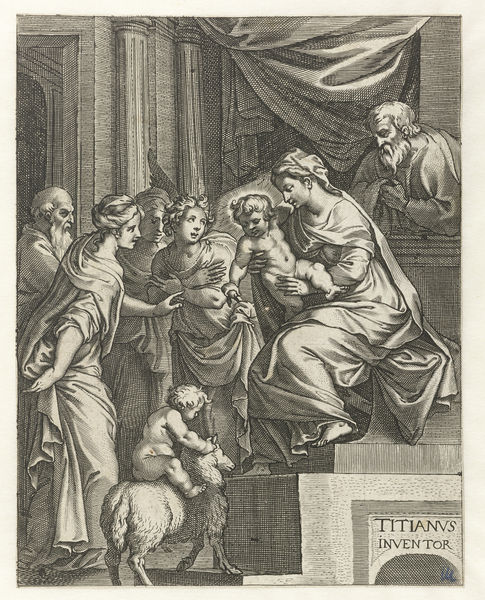
Titel: Heilige Familie met heiligen
Künstler: Cherubino Alberti
Standort: Amsterdam
Institution: Rijksmuseum
Schlagwörter: flügel, umhang, frauen, menschen, frau, grau, männer, skizze, säule, säulen, tür, zeichnung, bart, johannes, präsentation, sockel, innenraum, vorhang, kirche, gewand, kind, mutter, engel, schrift, graphik, pilaster, thron, faltenwurf, podest, tor, lamm, schaf, druckgraphik, radierung, stich, bleistift, tizian, zeichnen, jesus, antik, kanneluren, maria, kupferstich, madonna, bock, josef, latein, lateinisch, halbsäulen, christuskind, sitezn, agnus dei, schaffur, erfinder, inventor, titan, woman, child, titian, titianus, titianvs